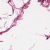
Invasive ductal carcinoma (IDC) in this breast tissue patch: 0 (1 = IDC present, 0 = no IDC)